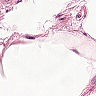
Metastatic tissue present: no